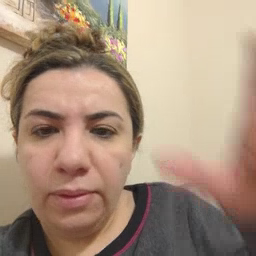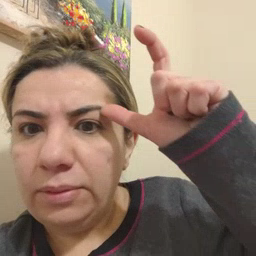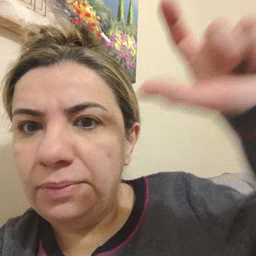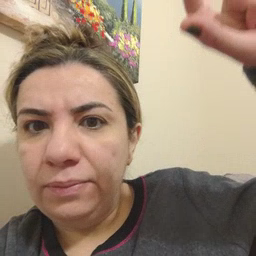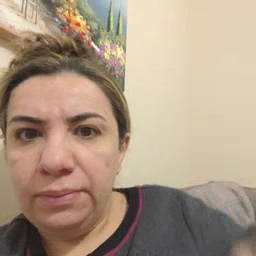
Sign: moon